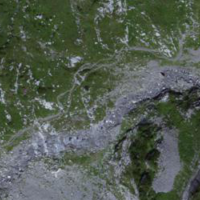
EUNIS habitat code: 23
Species observed at this site:
Phyteuma orbiculare